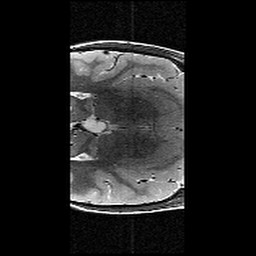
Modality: T2w
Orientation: axial
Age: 9
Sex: female
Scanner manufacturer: siemens
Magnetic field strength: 3 T
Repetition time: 9.23 s
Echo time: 0.067 s